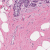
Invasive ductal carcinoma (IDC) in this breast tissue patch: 0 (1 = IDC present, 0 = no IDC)